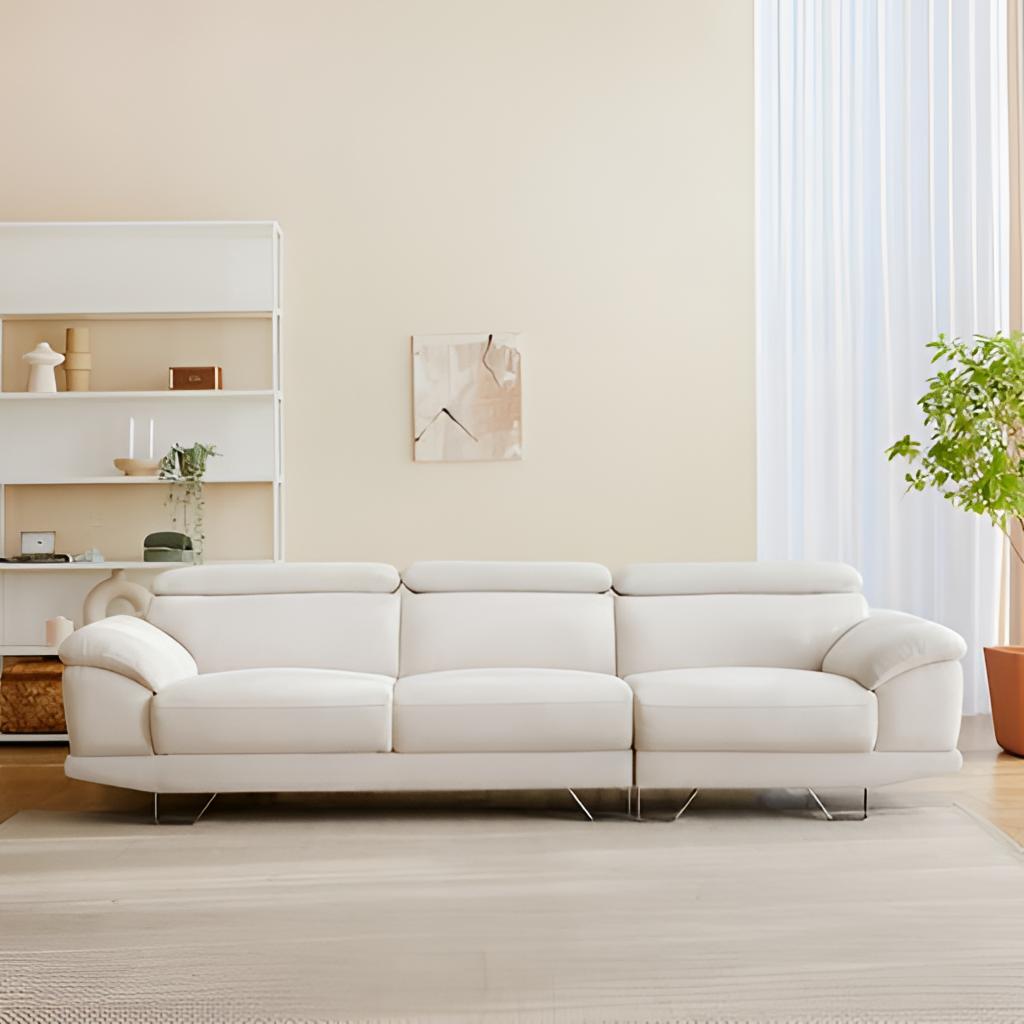
leather sofa, living room, beige paint wallpaper, with solid pattern, modern, beige wood flooring, with plank pattern